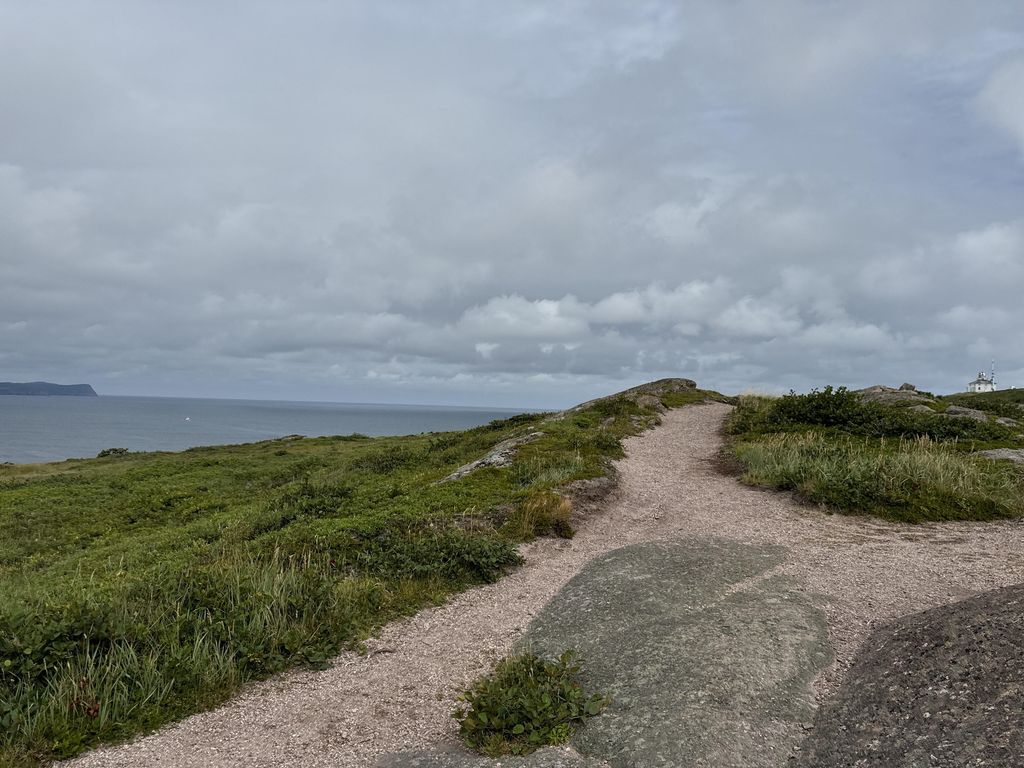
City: st_johns